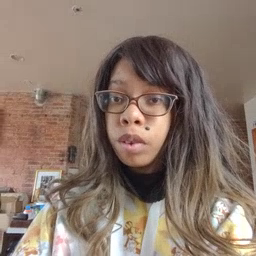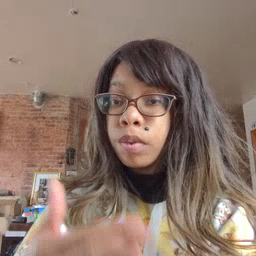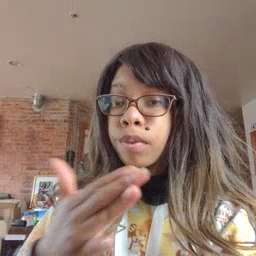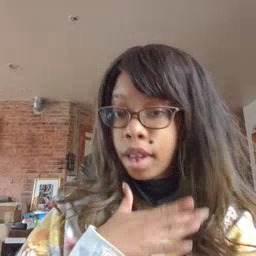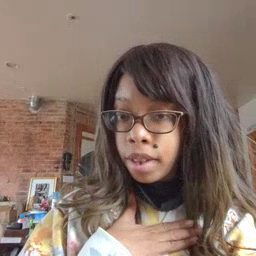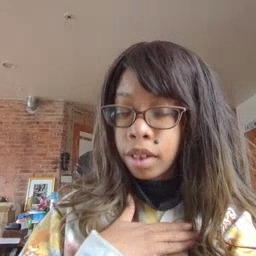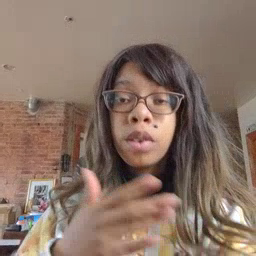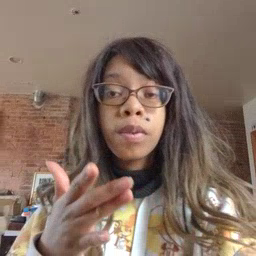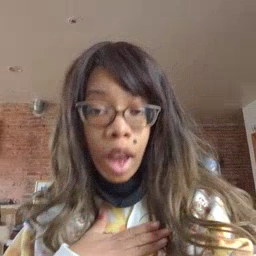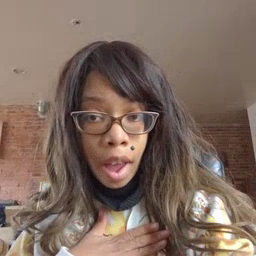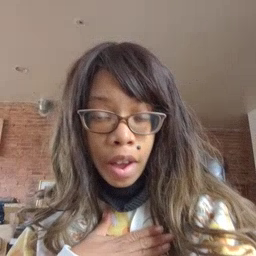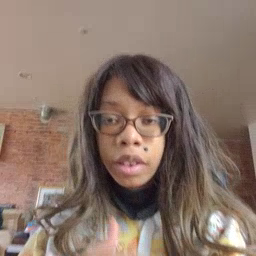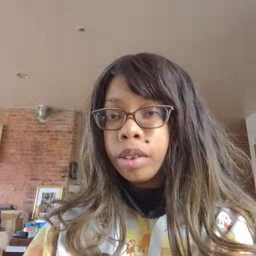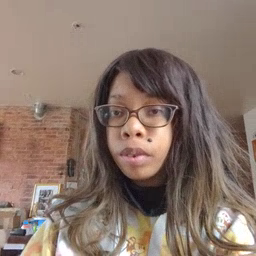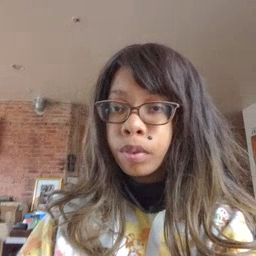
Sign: minemy